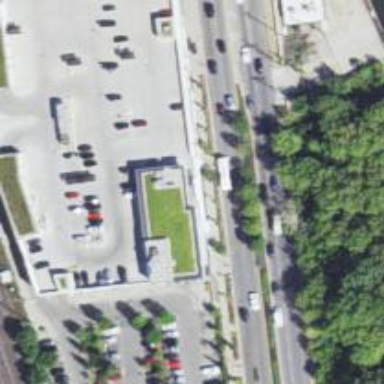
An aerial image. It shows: Retail building housing supermarket.